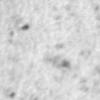
Label: no_change